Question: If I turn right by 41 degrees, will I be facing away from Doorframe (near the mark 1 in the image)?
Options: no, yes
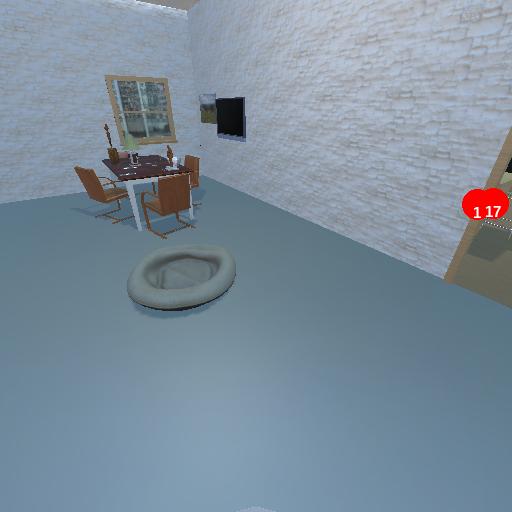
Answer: no